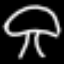
Label: mushroom